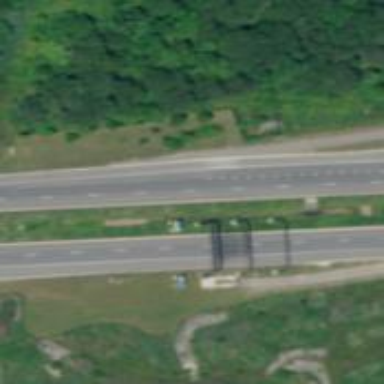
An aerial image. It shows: Toll gantry on the road.